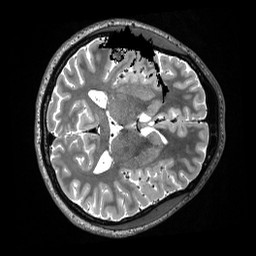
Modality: T2w
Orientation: axial
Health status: healthy
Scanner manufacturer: siemens
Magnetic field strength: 3 T
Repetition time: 3.2 s
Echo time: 0.563 s